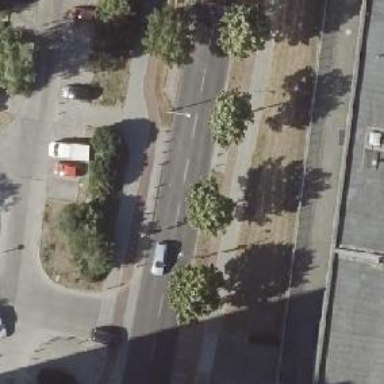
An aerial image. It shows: Unmarked road crossing.